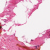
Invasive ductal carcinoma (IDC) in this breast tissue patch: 0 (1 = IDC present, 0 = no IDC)